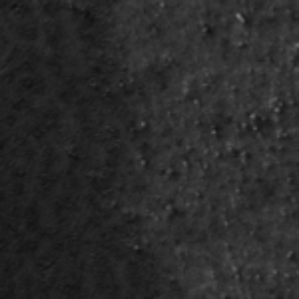
Label: frost